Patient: sex M, age 64
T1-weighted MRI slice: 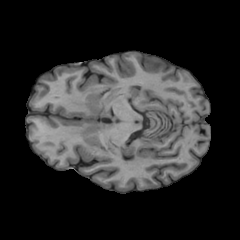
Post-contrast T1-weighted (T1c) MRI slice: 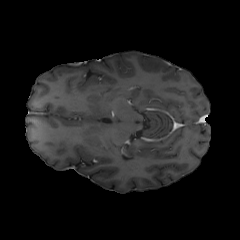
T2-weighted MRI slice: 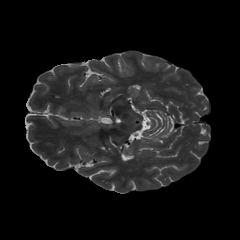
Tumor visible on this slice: no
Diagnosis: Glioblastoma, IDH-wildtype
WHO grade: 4